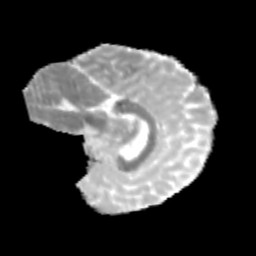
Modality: MD
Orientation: sagittal
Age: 12
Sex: female
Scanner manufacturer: siemens
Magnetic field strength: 3 T
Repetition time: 3.8 s
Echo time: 0.07 s